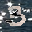
Label: 3